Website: apple
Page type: customer-info-address
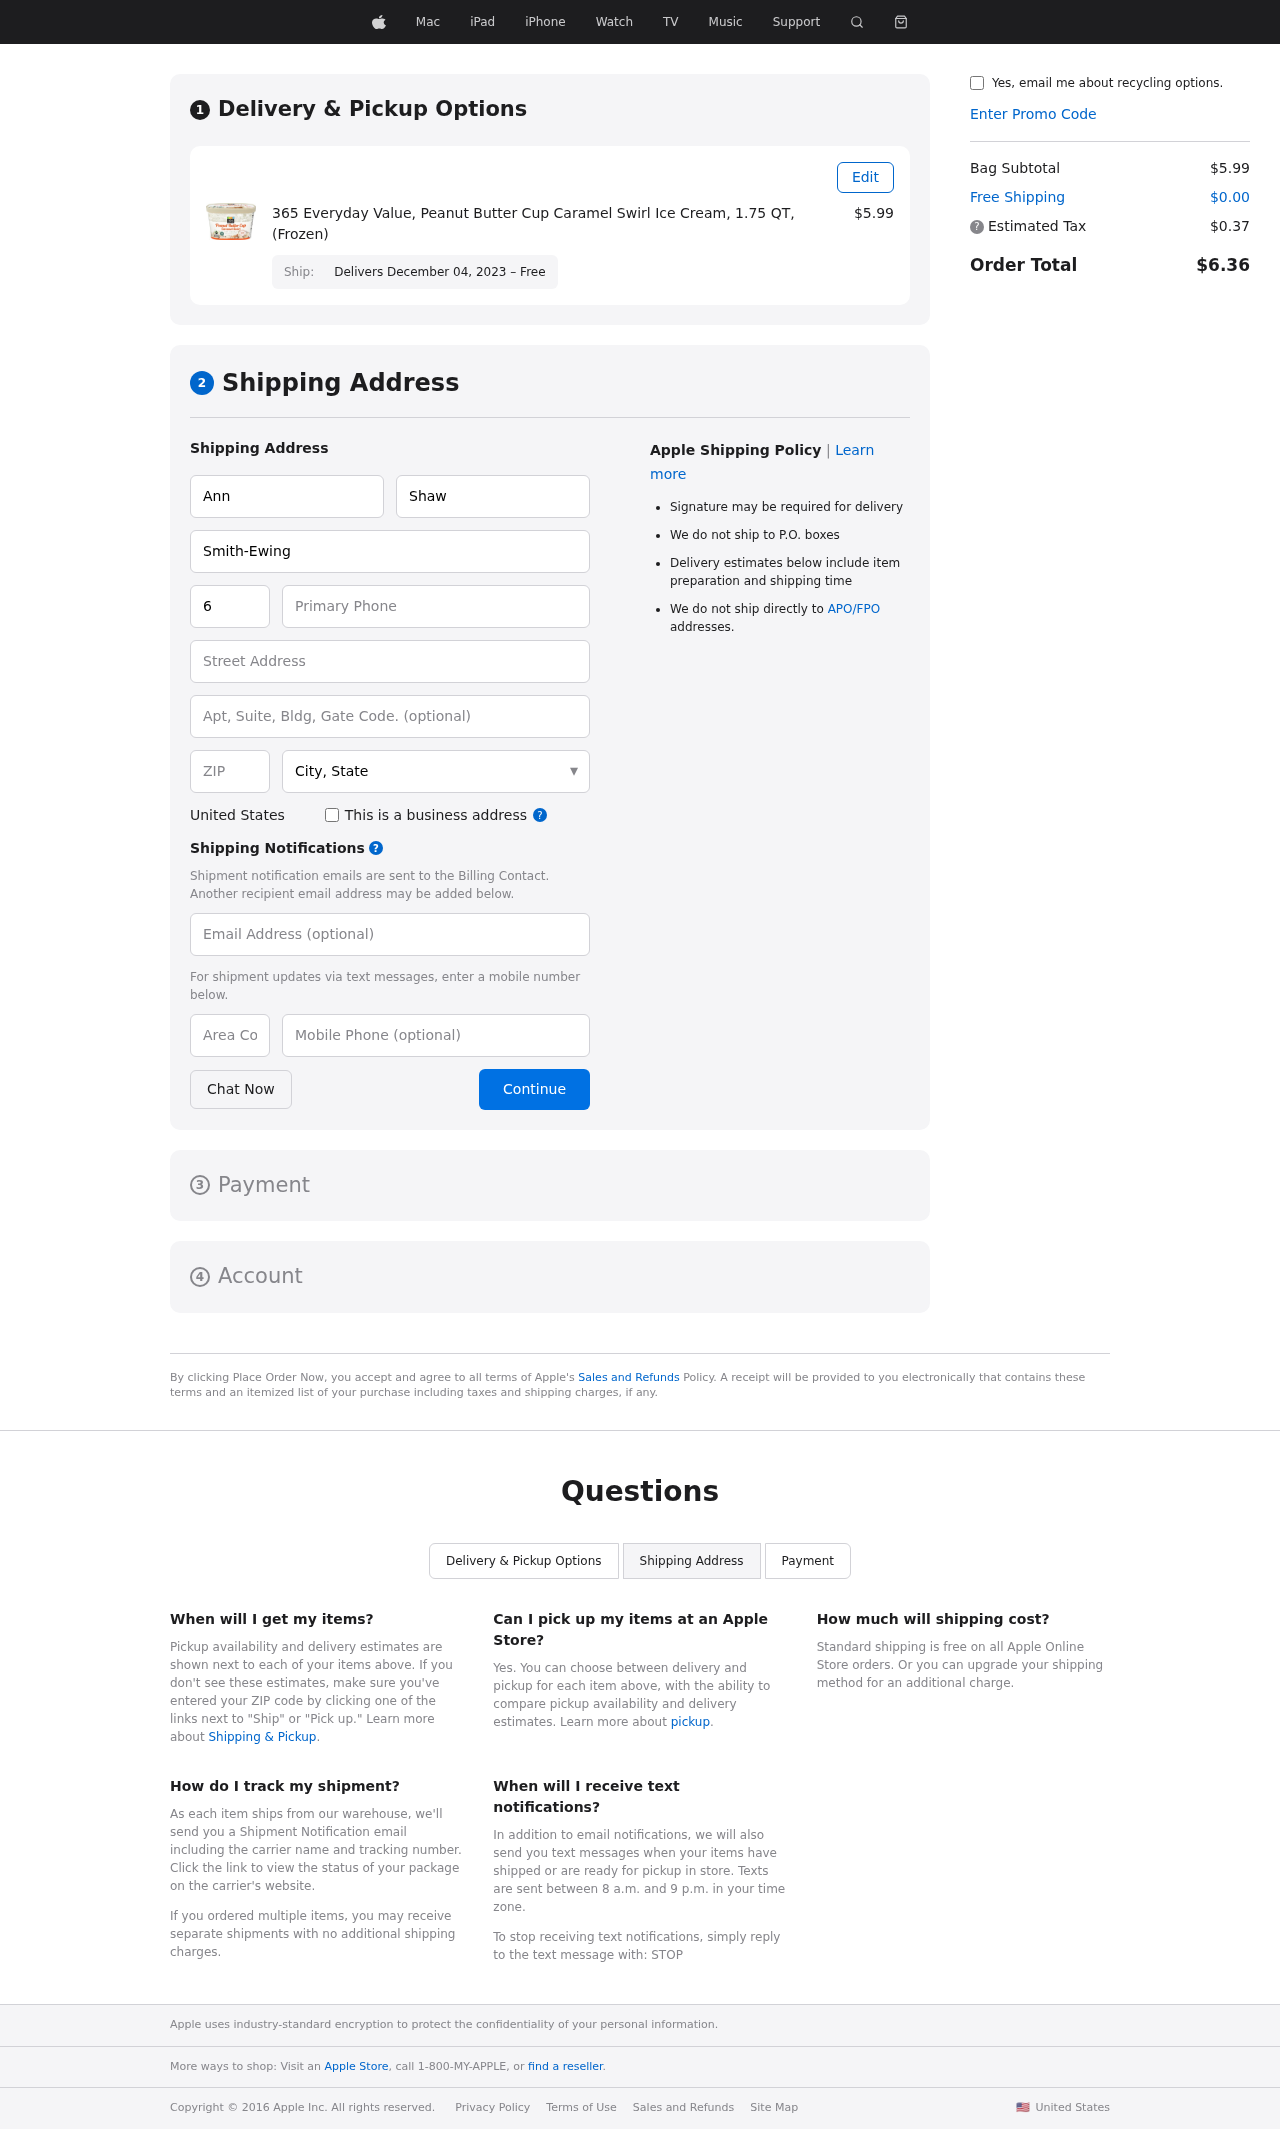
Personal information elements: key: PII_CITY_STATE
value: Williamsport, MO
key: PII_COMPANY
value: Smith-Ewing
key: PII_COUNTRY
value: United States
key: PII_EMAIL
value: ann.shaw@hotmail.com
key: PII_FIRSTNAME
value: Ann
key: PII_LASTNAME
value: Shaw
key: PII_PHONE
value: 6086707744
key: PII_PHONE_ALT
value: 9205755074
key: PII_PHONE_ALT_AREA
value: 920
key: PII_PHONE_AREA
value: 608
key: PII_POSTCODE
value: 04948
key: PII_STREET
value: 51010 Tonya Harbor Suite 227
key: PII_STREET2
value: Apt. 046
Product elements: key: PRODUCT1_NAME
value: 365 Everyday Value, Peanut Butter Cup Caramel Swirl Ice Cream, 1.75 QT, (Frozen)
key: PRODUCT1_PRICE
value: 5.99
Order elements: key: ORDER_DELIVERY_DATE
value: Delivers December 04, 2023 – Free
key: ORDER_SUBTOTAL
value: $5.99
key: ORDER_SHIPPING_COST
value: $0.00
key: ORDER_TAX
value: $0.37
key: ORDER_TOTAL
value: $6.36